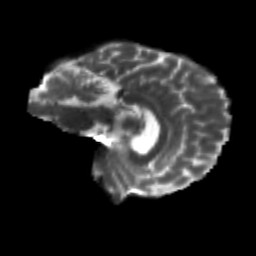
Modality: T2w
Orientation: sagittal
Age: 49
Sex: male
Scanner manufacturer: siemens
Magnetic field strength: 3 T
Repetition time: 4.71 s
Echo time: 0.0906 s